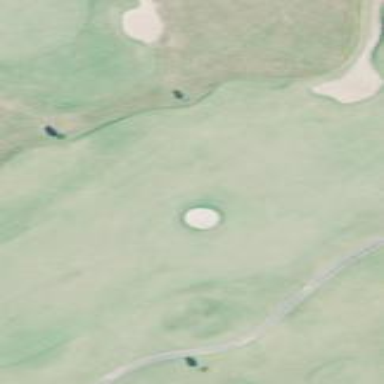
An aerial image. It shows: Scenic golf fairway.